Interaction volume radius: 5 \u00c5
Interaction volume height: 20 \u00c5
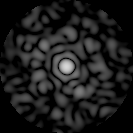
Disorder parameter: 0.8419